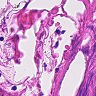
Metastatic tissue present: no